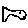
Label: fish